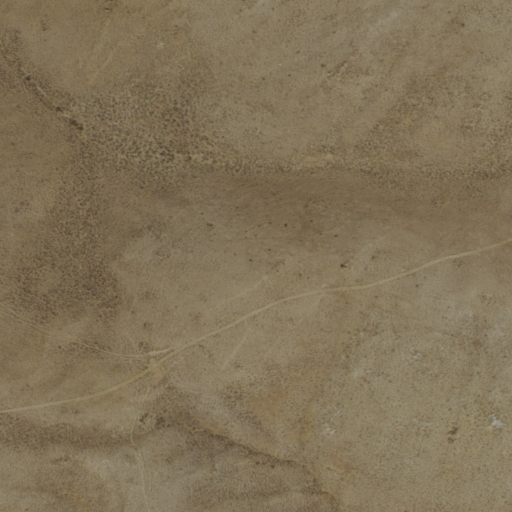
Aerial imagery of ridge(s) in Nevada named Granite Springs Ridge containing shrub and grassland